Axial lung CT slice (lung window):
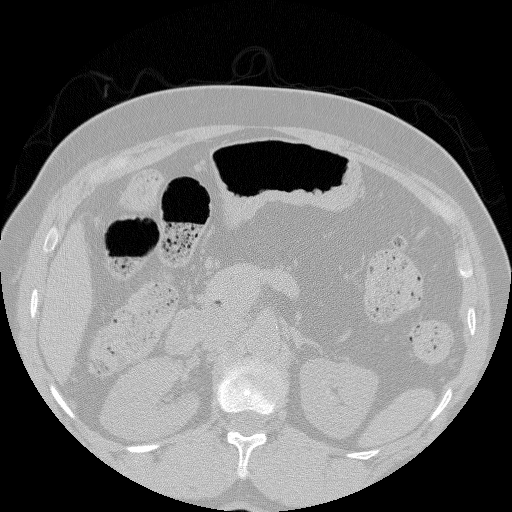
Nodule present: no